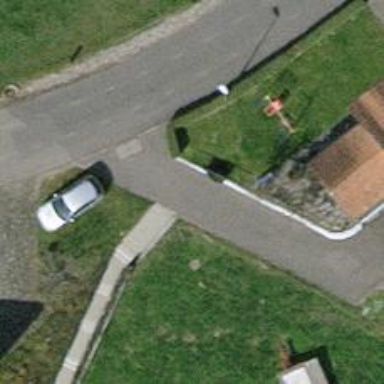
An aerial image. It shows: Driveway.